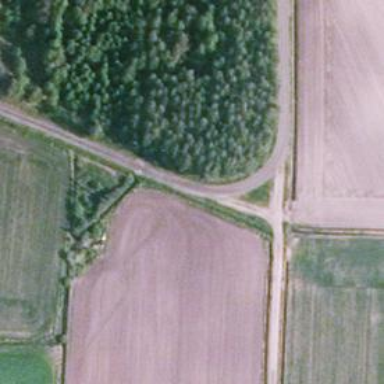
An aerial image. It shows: Unclassified road.